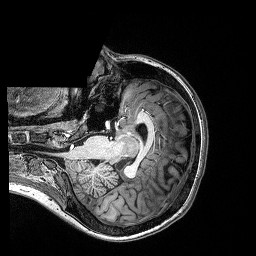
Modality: T1w
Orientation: axial